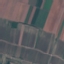
Label: PermanentCrop